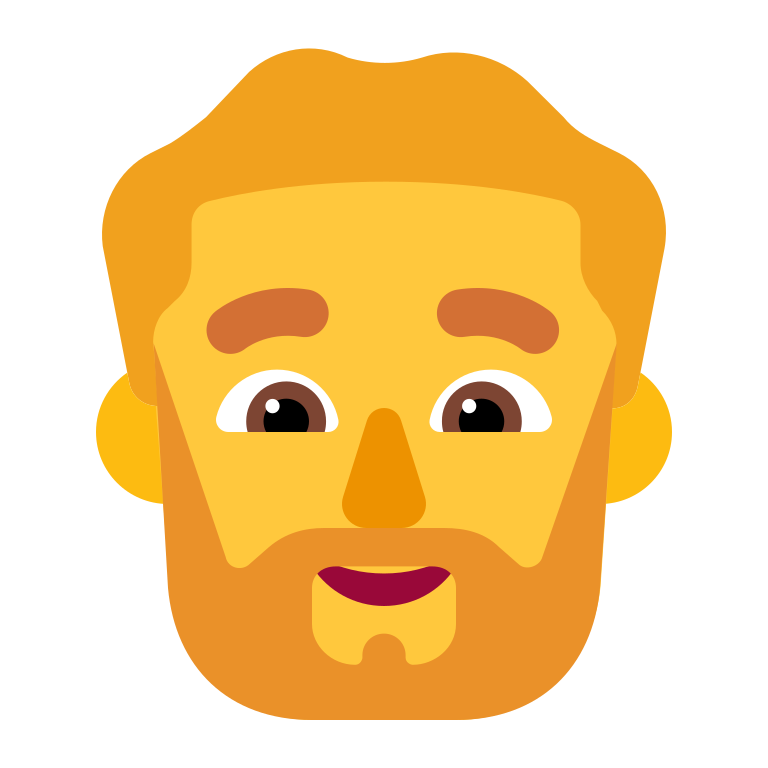
man beard flat default